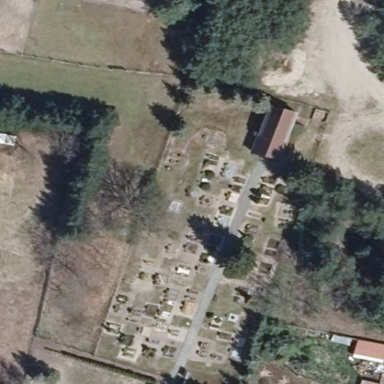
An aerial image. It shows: Cemetery.